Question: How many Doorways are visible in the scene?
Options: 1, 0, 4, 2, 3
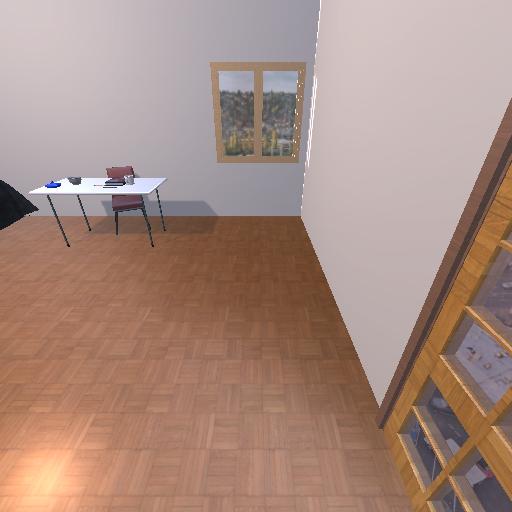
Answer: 1